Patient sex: M
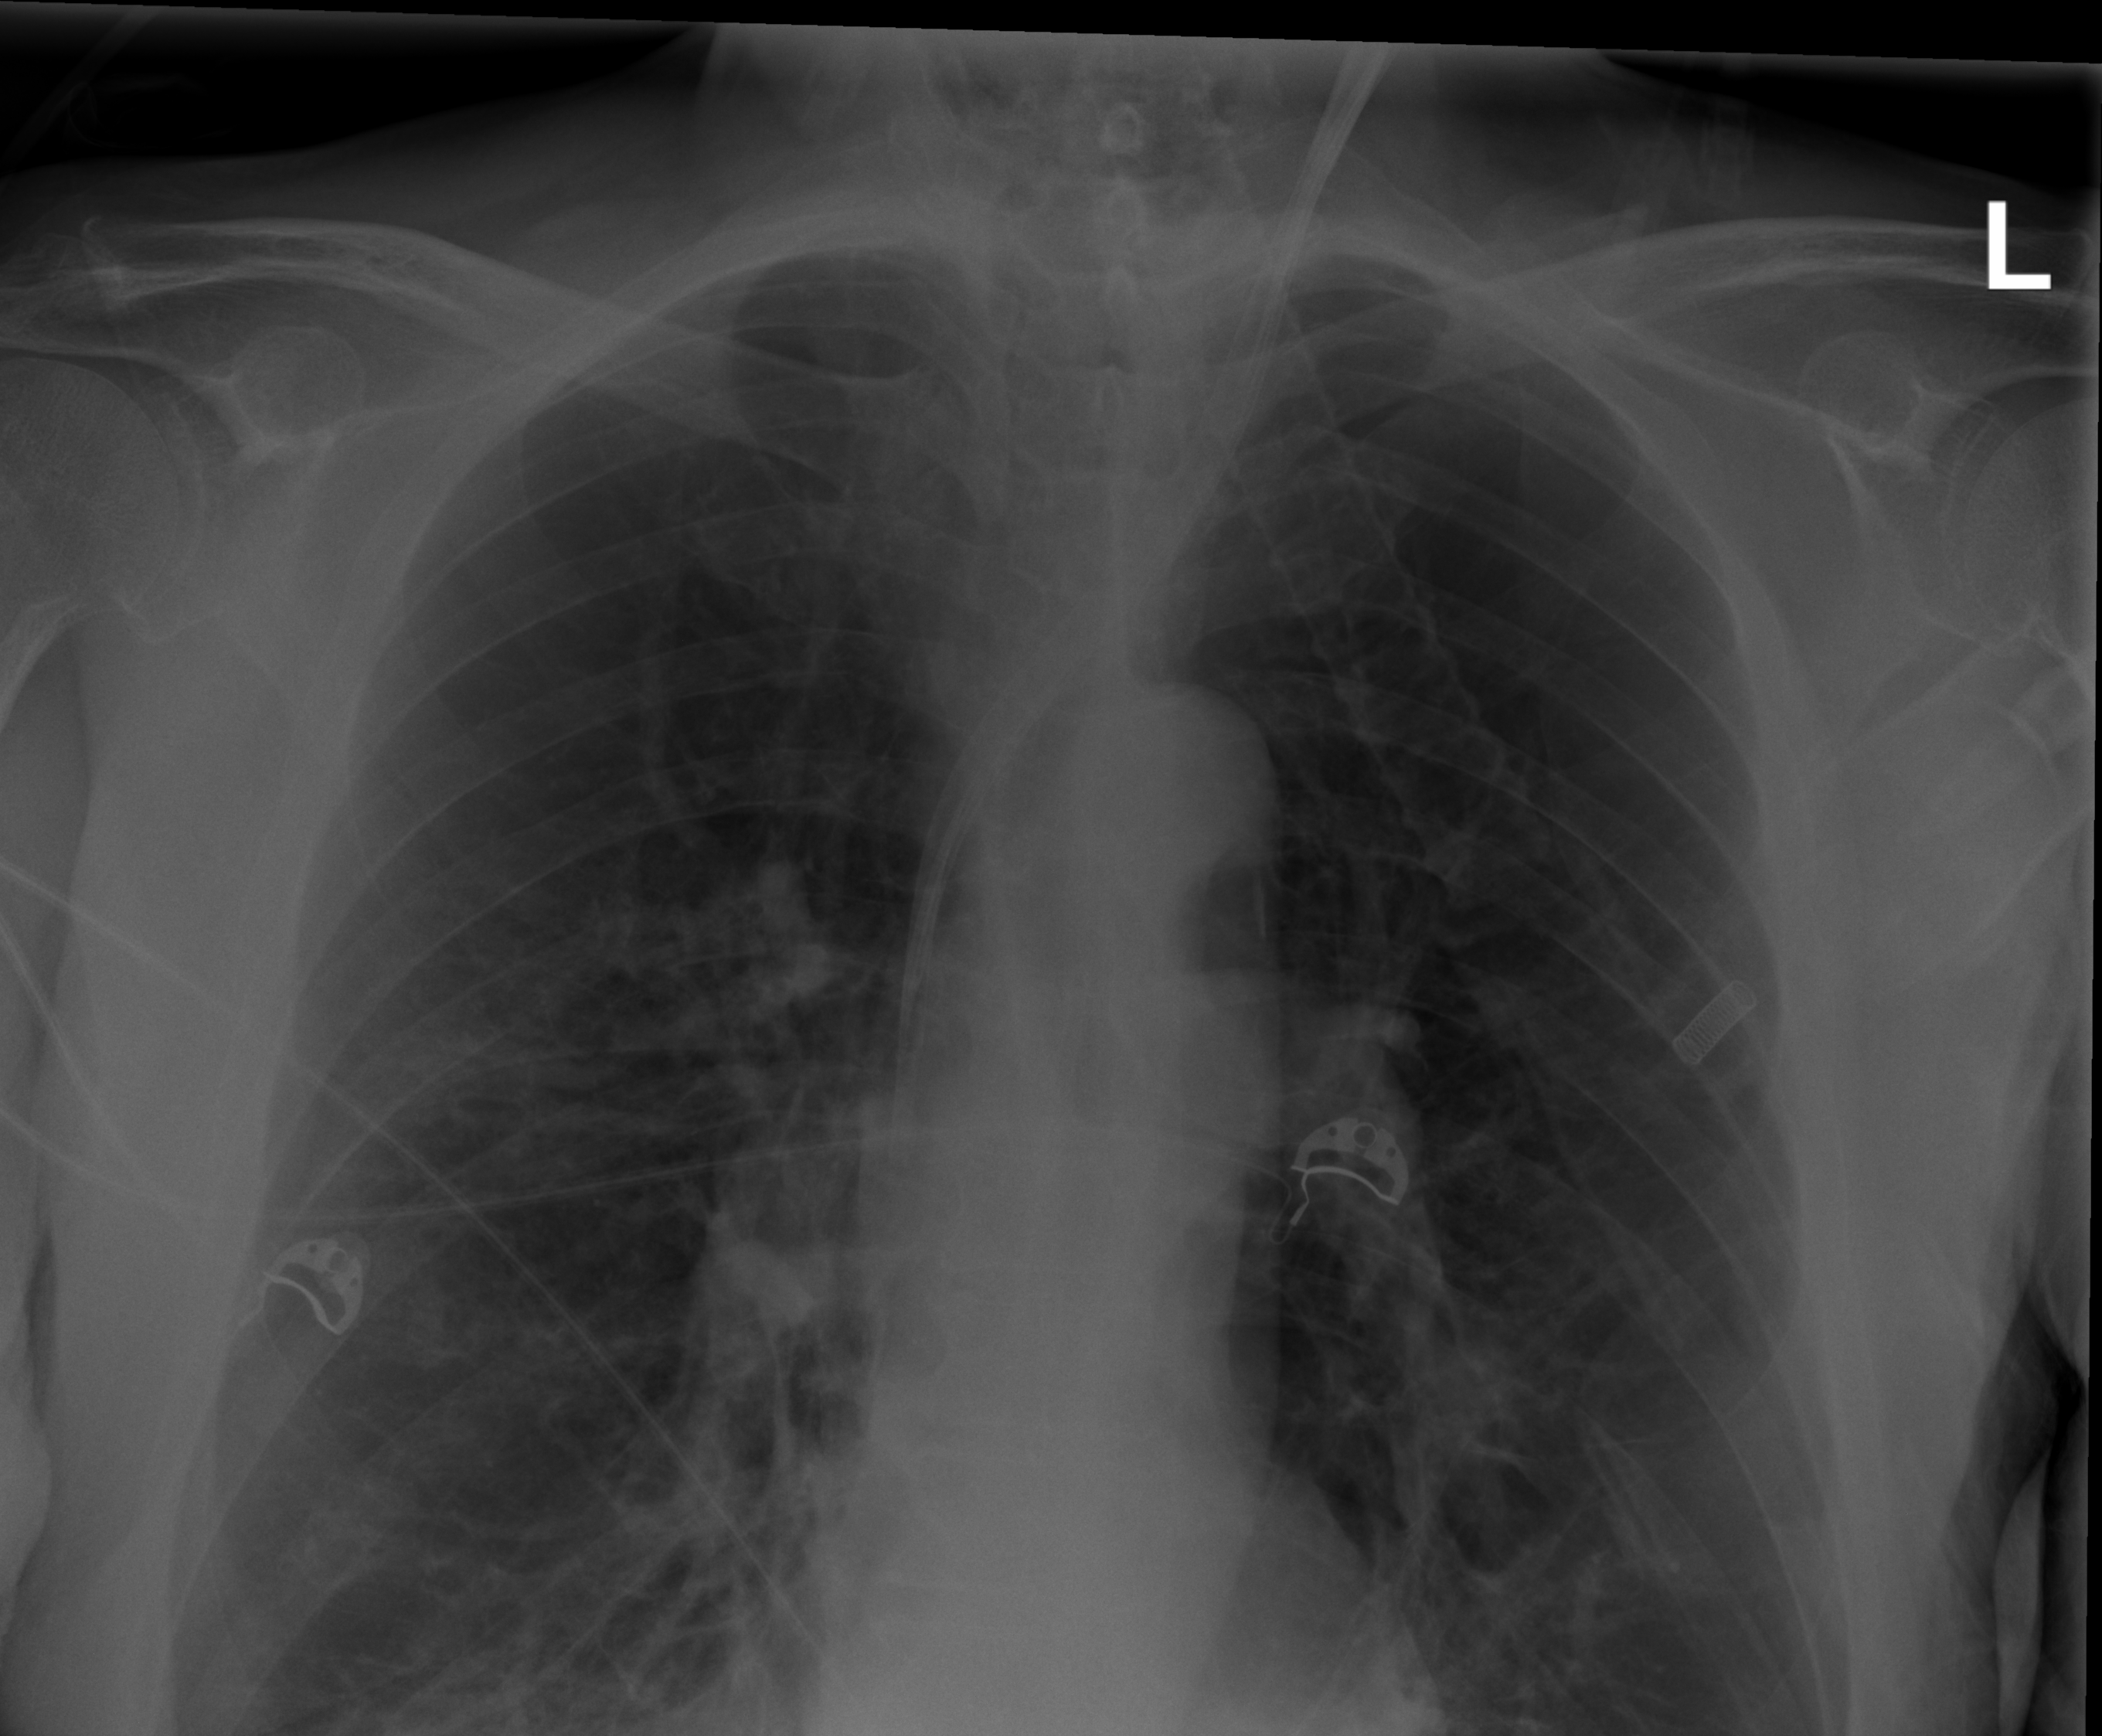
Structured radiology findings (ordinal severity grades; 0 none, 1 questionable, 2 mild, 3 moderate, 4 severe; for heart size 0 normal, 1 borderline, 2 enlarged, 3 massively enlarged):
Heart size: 0
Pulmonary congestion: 0
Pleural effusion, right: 0
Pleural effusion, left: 0
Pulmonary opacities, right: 2
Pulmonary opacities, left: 0
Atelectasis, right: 2
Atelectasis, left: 2